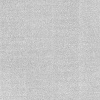
Atmospheric dust classification: dusty